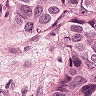
Metastatic tissue present: yes